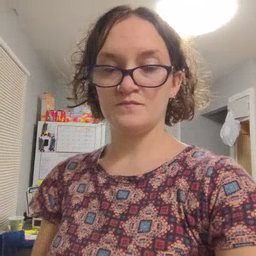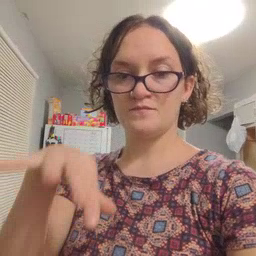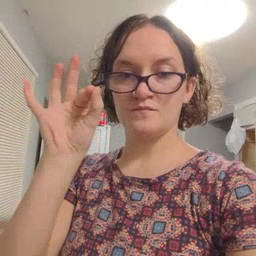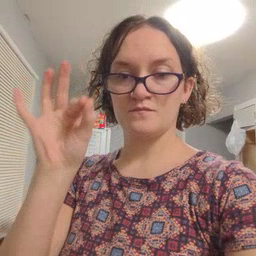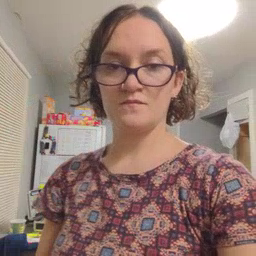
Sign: find